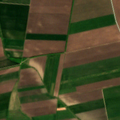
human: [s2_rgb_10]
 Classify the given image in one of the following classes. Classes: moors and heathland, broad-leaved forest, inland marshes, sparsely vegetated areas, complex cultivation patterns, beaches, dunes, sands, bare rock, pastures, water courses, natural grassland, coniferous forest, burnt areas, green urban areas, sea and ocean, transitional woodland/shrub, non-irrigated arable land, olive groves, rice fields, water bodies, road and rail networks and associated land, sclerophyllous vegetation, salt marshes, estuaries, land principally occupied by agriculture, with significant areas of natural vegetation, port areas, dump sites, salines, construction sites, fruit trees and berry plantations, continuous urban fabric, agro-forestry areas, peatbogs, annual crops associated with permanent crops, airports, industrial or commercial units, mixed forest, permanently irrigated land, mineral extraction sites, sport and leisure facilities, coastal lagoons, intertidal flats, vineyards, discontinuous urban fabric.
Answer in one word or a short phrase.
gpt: non-irrigated arable land